Interaction volume radius: 5 \u00c5
Interaction volume height: 20 \u00c5
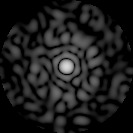
Disorder parameter: 0.8171